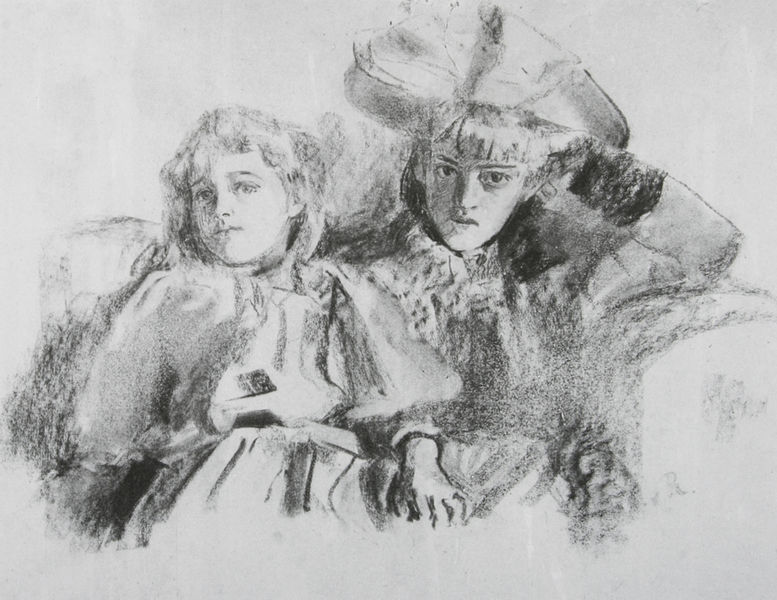
Titel: Bildnis zweier Mädchen
Künstler: Clara von Rappard
Institution: Privatbesitz
Schlagwörter: dunkel, hand, schatten, weiß, frauen, impressionismus, menschen, mädchen, sitzen, degas, frankreich, frau, frisur, grau, haar, hell, hut, kleid, kreide, licht, mund, nase, pastell, schwarz, skizze, stützen, zeichnung, blick, tuch, schleife, blond, gesichter, jung, arm, augen, falten, gesicht, kragen, ärmel, bild, bildnis, hände, portrait, porträt, auge, gewand, haare, mantel, sitzend, stoff, kind, mutter, paar, lippen, schön, seide, traurig, kinder, pony, papier, sofa, sitz, zwei, studie, zöpfe, grafik, graphik, klein, nasen, ernst, brauen, halstuch, menzel, junge, aufstützen, geschwister, schwestern, doppelportrait, doppelporträt, knabe, buch, kohle, schwarz weiss, schraffur, uniform, bleistift, dreispitz, schwester, entwurf, liebermann, kohlezeichnung, stift, bleistiftzeichnung, gebetsbuch, struktur, lenbach, porträit, zwei mädchen, töchter, sitzmöbel, bruder, fraune, vorzeichnung, zeic, karnevall, ömisch, drankreich